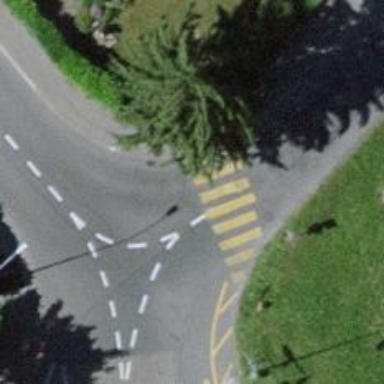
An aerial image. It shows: Footway with zebra crossing.